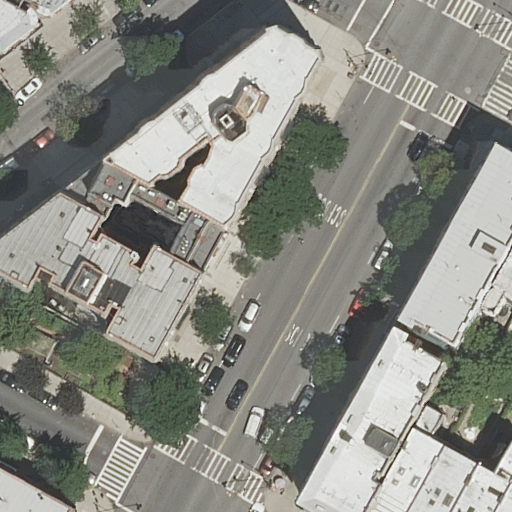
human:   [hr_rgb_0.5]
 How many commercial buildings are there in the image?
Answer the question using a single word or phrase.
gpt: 0

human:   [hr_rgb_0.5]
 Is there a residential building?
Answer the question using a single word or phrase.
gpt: yes

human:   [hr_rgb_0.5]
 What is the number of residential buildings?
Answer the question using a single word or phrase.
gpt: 12

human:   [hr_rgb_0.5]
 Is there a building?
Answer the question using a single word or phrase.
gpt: yes

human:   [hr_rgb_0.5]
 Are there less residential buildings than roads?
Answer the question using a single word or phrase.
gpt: no

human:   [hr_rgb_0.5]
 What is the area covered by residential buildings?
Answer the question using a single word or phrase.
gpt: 2370m2

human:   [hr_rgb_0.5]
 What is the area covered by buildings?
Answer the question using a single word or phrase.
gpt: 2370m2

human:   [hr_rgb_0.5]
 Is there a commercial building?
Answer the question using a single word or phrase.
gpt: no

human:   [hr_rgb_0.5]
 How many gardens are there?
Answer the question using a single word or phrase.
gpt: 1

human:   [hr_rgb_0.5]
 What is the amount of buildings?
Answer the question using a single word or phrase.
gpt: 12

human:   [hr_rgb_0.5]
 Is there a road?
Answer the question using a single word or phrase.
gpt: yes

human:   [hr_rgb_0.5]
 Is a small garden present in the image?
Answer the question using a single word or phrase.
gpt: no

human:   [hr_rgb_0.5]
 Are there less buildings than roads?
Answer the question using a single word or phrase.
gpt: no

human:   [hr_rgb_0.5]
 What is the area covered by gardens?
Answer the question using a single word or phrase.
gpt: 175m2

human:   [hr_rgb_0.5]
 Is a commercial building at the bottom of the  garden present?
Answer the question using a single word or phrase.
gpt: no

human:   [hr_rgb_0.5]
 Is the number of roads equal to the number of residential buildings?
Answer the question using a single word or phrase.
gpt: no

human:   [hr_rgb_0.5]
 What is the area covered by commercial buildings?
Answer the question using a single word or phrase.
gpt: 0m2

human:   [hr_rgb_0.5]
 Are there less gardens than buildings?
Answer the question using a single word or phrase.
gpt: yes

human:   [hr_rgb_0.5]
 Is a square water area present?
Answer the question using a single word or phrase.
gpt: no

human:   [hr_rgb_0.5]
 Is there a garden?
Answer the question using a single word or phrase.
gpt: yes

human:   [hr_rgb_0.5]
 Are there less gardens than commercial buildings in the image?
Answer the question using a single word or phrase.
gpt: no

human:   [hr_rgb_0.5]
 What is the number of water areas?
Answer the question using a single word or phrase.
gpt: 0

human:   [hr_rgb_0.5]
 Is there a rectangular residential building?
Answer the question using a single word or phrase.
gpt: yes

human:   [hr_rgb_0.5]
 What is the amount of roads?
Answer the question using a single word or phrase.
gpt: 4

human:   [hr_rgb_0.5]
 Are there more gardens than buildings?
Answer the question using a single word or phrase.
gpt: no

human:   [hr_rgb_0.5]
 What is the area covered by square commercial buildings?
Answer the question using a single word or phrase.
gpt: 0m2

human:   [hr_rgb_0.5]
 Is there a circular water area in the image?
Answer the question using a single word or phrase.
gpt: no

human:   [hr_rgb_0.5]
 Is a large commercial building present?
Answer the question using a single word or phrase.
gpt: no

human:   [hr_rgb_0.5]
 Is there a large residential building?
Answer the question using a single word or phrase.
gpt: yes

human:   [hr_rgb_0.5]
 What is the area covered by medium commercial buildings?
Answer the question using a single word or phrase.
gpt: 0m2

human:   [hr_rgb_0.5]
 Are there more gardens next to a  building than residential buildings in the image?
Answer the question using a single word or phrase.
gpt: no

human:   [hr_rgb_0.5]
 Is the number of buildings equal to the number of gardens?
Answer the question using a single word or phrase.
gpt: no

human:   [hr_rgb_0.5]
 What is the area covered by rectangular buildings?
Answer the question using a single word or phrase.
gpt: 150m2

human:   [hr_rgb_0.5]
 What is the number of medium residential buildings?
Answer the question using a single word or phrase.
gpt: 6

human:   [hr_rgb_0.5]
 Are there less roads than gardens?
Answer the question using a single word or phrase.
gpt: no

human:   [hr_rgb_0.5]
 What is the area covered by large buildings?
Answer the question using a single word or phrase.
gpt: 726m2

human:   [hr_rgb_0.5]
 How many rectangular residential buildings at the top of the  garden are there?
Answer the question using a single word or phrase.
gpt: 1

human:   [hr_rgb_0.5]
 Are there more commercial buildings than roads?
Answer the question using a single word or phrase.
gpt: no

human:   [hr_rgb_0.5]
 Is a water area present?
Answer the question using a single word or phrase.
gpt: no

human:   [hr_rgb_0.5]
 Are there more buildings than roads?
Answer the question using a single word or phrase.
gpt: yes

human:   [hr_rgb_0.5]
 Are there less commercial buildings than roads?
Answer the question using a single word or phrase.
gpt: yes

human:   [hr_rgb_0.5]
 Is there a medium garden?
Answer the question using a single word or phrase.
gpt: yes

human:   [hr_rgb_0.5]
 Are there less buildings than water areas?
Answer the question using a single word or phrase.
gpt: no

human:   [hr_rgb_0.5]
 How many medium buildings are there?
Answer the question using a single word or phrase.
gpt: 6

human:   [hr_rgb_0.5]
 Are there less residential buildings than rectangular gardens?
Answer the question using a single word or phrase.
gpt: no

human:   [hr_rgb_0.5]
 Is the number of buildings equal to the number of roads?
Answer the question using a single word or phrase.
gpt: no

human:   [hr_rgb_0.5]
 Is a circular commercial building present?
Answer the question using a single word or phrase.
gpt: no

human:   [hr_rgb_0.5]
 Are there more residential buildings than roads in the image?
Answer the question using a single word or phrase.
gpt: yes

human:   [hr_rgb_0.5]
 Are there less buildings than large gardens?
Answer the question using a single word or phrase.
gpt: no

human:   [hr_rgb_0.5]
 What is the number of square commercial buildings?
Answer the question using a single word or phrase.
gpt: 0

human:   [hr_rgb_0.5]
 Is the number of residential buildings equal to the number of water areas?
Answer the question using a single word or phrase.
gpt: no

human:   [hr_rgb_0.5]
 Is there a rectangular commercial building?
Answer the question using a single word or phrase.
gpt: no

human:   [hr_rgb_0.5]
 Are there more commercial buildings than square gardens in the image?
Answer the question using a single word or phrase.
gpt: no

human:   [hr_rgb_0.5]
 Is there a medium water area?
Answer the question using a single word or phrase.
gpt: no

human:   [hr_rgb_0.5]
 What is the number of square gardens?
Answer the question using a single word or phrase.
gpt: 0

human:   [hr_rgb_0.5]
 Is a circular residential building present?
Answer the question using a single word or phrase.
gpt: no

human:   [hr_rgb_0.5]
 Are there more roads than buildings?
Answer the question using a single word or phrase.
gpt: no

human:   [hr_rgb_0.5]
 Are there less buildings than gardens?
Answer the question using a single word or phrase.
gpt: no

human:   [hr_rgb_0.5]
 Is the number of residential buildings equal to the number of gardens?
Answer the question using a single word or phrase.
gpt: no

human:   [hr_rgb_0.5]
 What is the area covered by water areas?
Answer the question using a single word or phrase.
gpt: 0m2

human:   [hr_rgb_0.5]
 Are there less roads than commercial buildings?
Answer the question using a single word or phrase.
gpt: no

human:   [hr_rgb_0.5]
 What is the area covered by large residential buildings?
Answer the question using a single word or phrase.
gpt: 726m2

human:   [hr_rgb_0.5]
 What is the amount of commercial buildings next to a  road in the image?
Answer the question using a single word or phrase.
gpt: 0

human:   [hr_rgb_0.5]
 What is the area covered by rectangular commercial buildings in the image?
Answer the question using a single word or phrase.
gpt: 0m2